Interaction volume radius: 5 \u00c5
Interaction volume height: 10 \u00c5
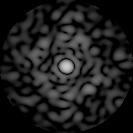
Disorder parameter: 0.8814